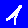
Digit: 1